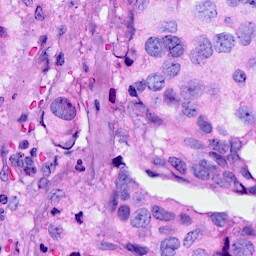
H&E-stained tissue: Breast